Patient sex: M
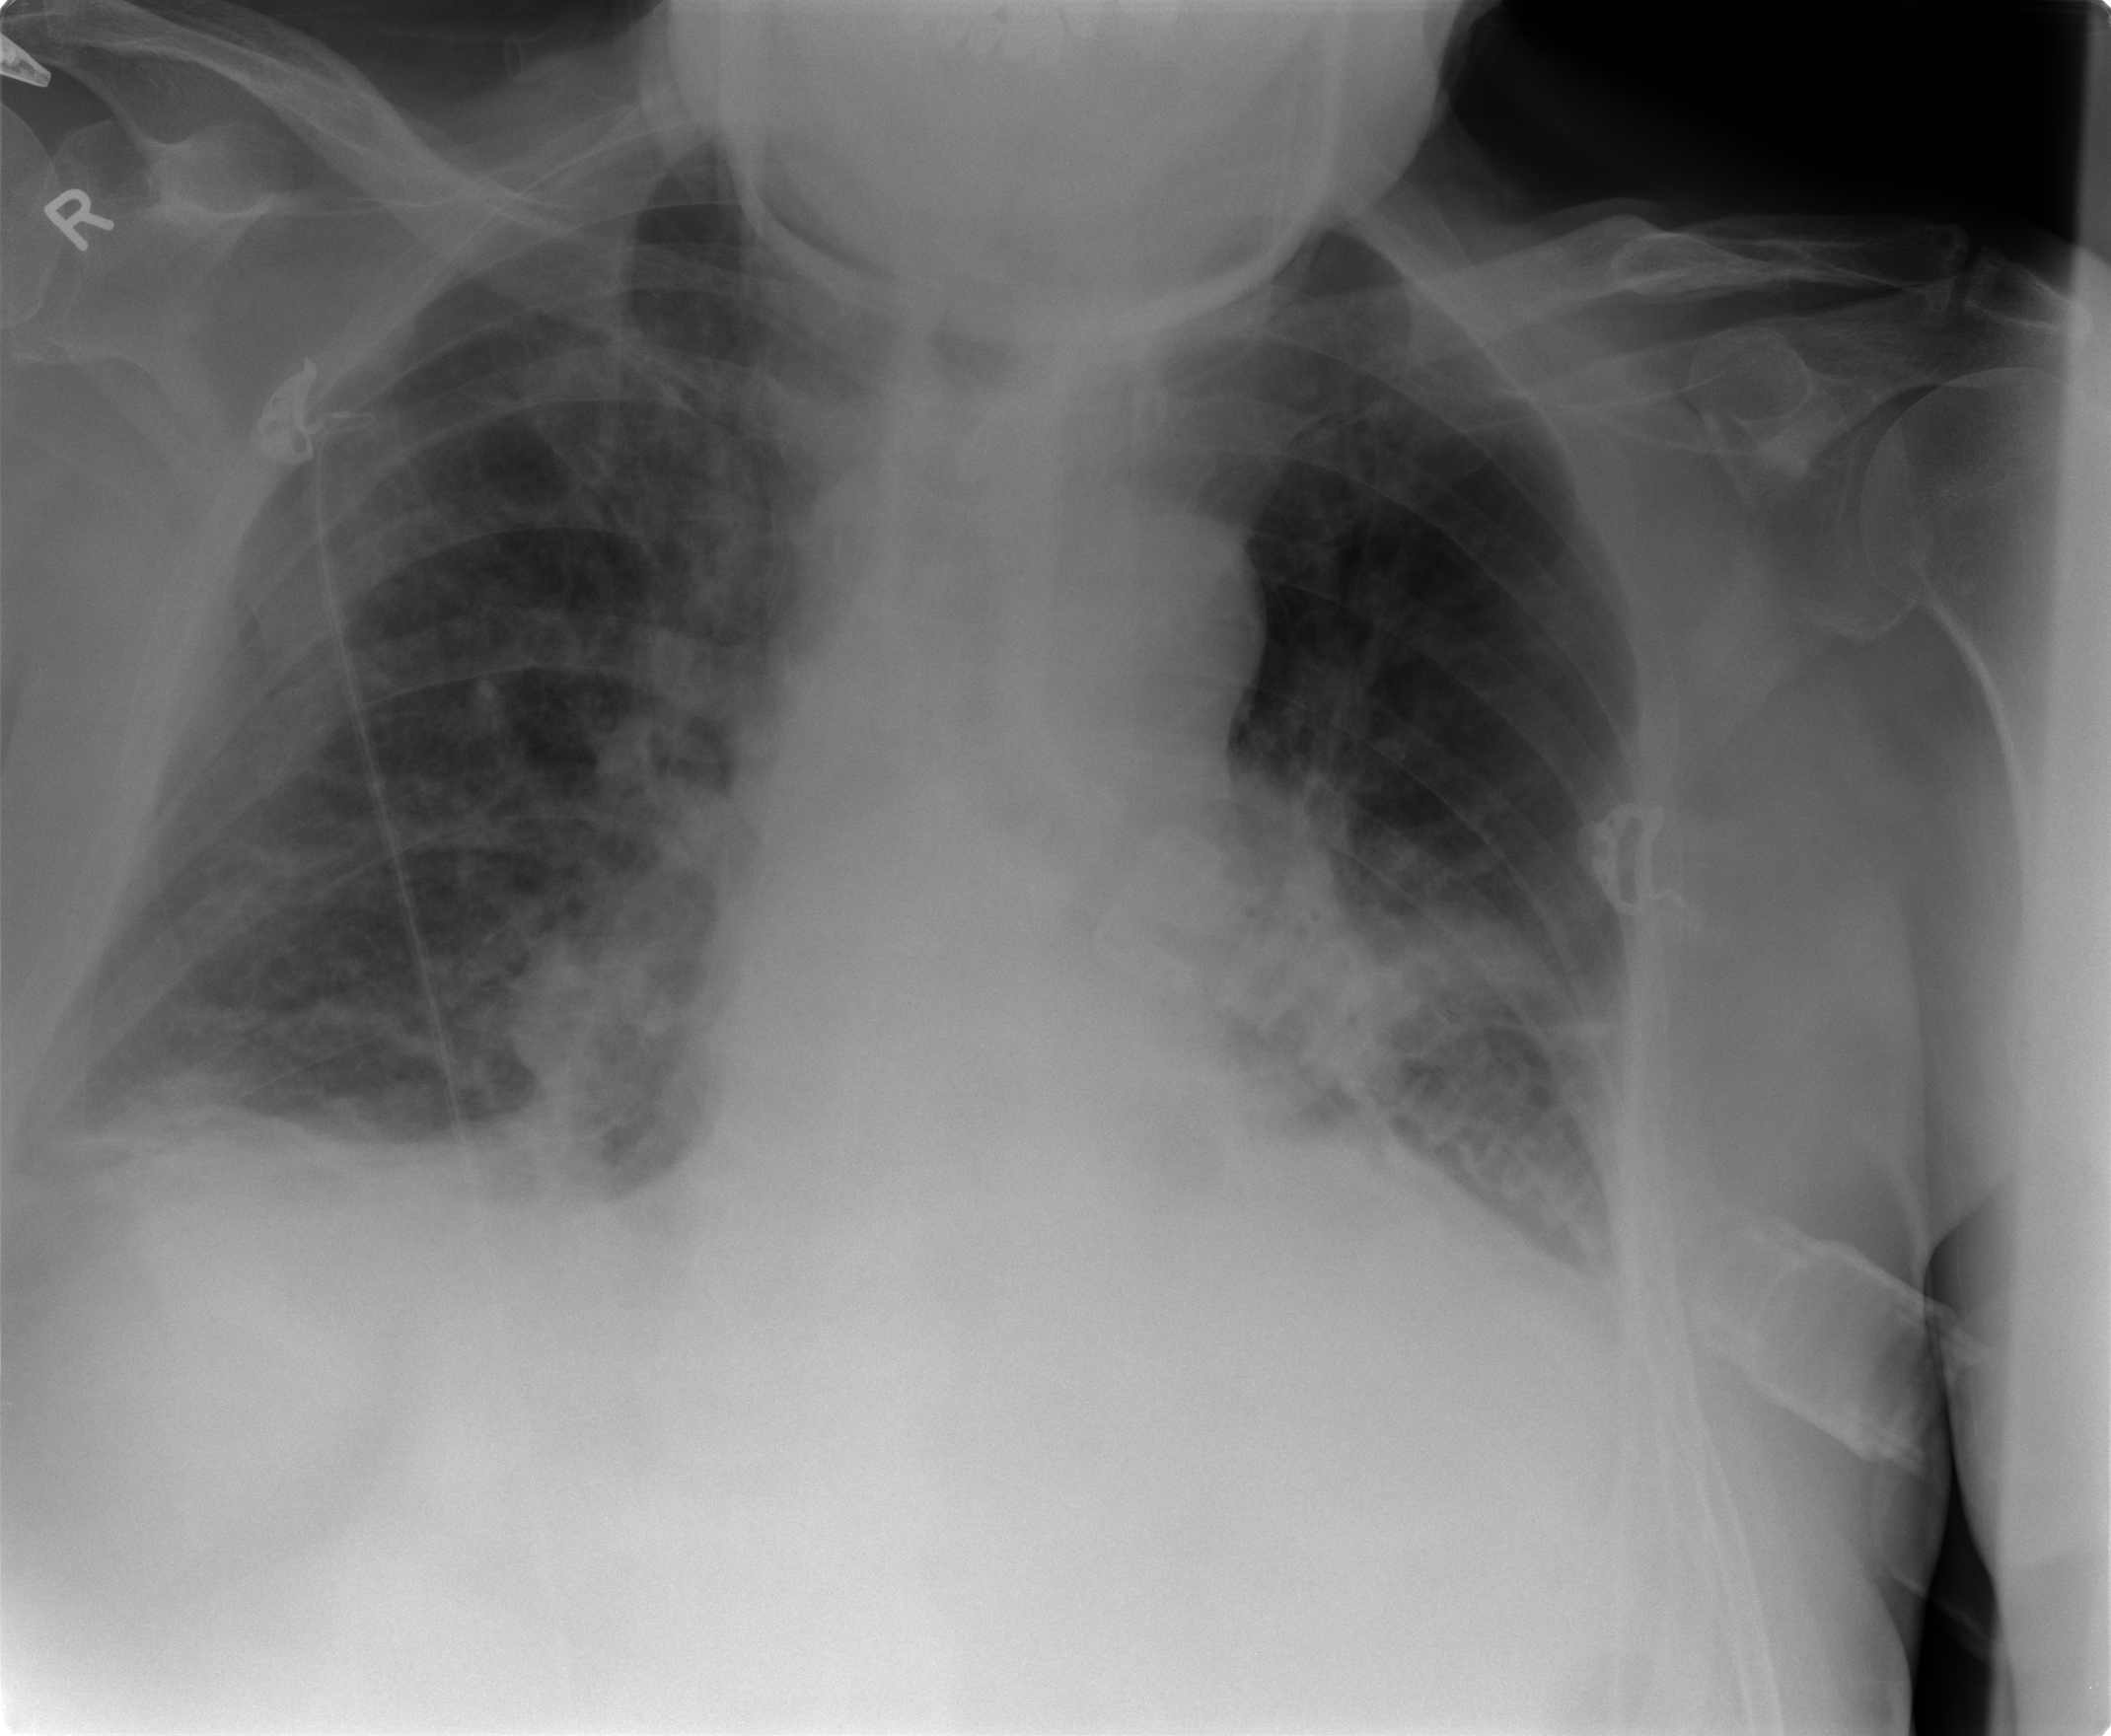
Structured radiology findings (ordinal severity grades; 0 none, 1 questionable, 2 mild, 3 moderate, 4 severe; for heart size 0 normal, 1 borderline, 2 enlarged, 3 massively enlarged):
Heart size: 2
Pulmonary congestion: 2
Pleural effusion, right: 2
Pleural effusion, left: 2
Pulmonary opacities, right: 2
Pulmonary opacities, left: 0
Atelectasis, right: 3
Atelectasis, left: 2